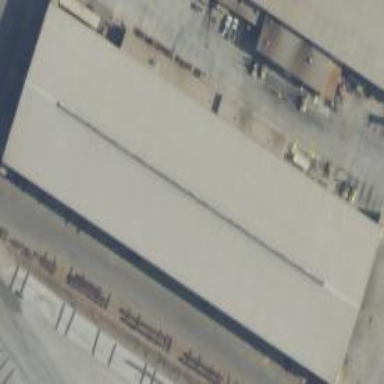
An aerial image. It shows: Industrial building.